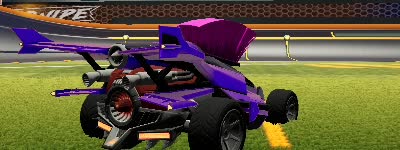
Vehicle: aftershock